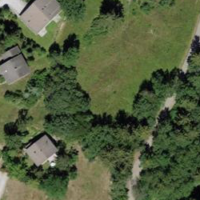
EUNIS habitat code: 52
Species observed at this site:
Leontopodium nivale